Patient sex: F
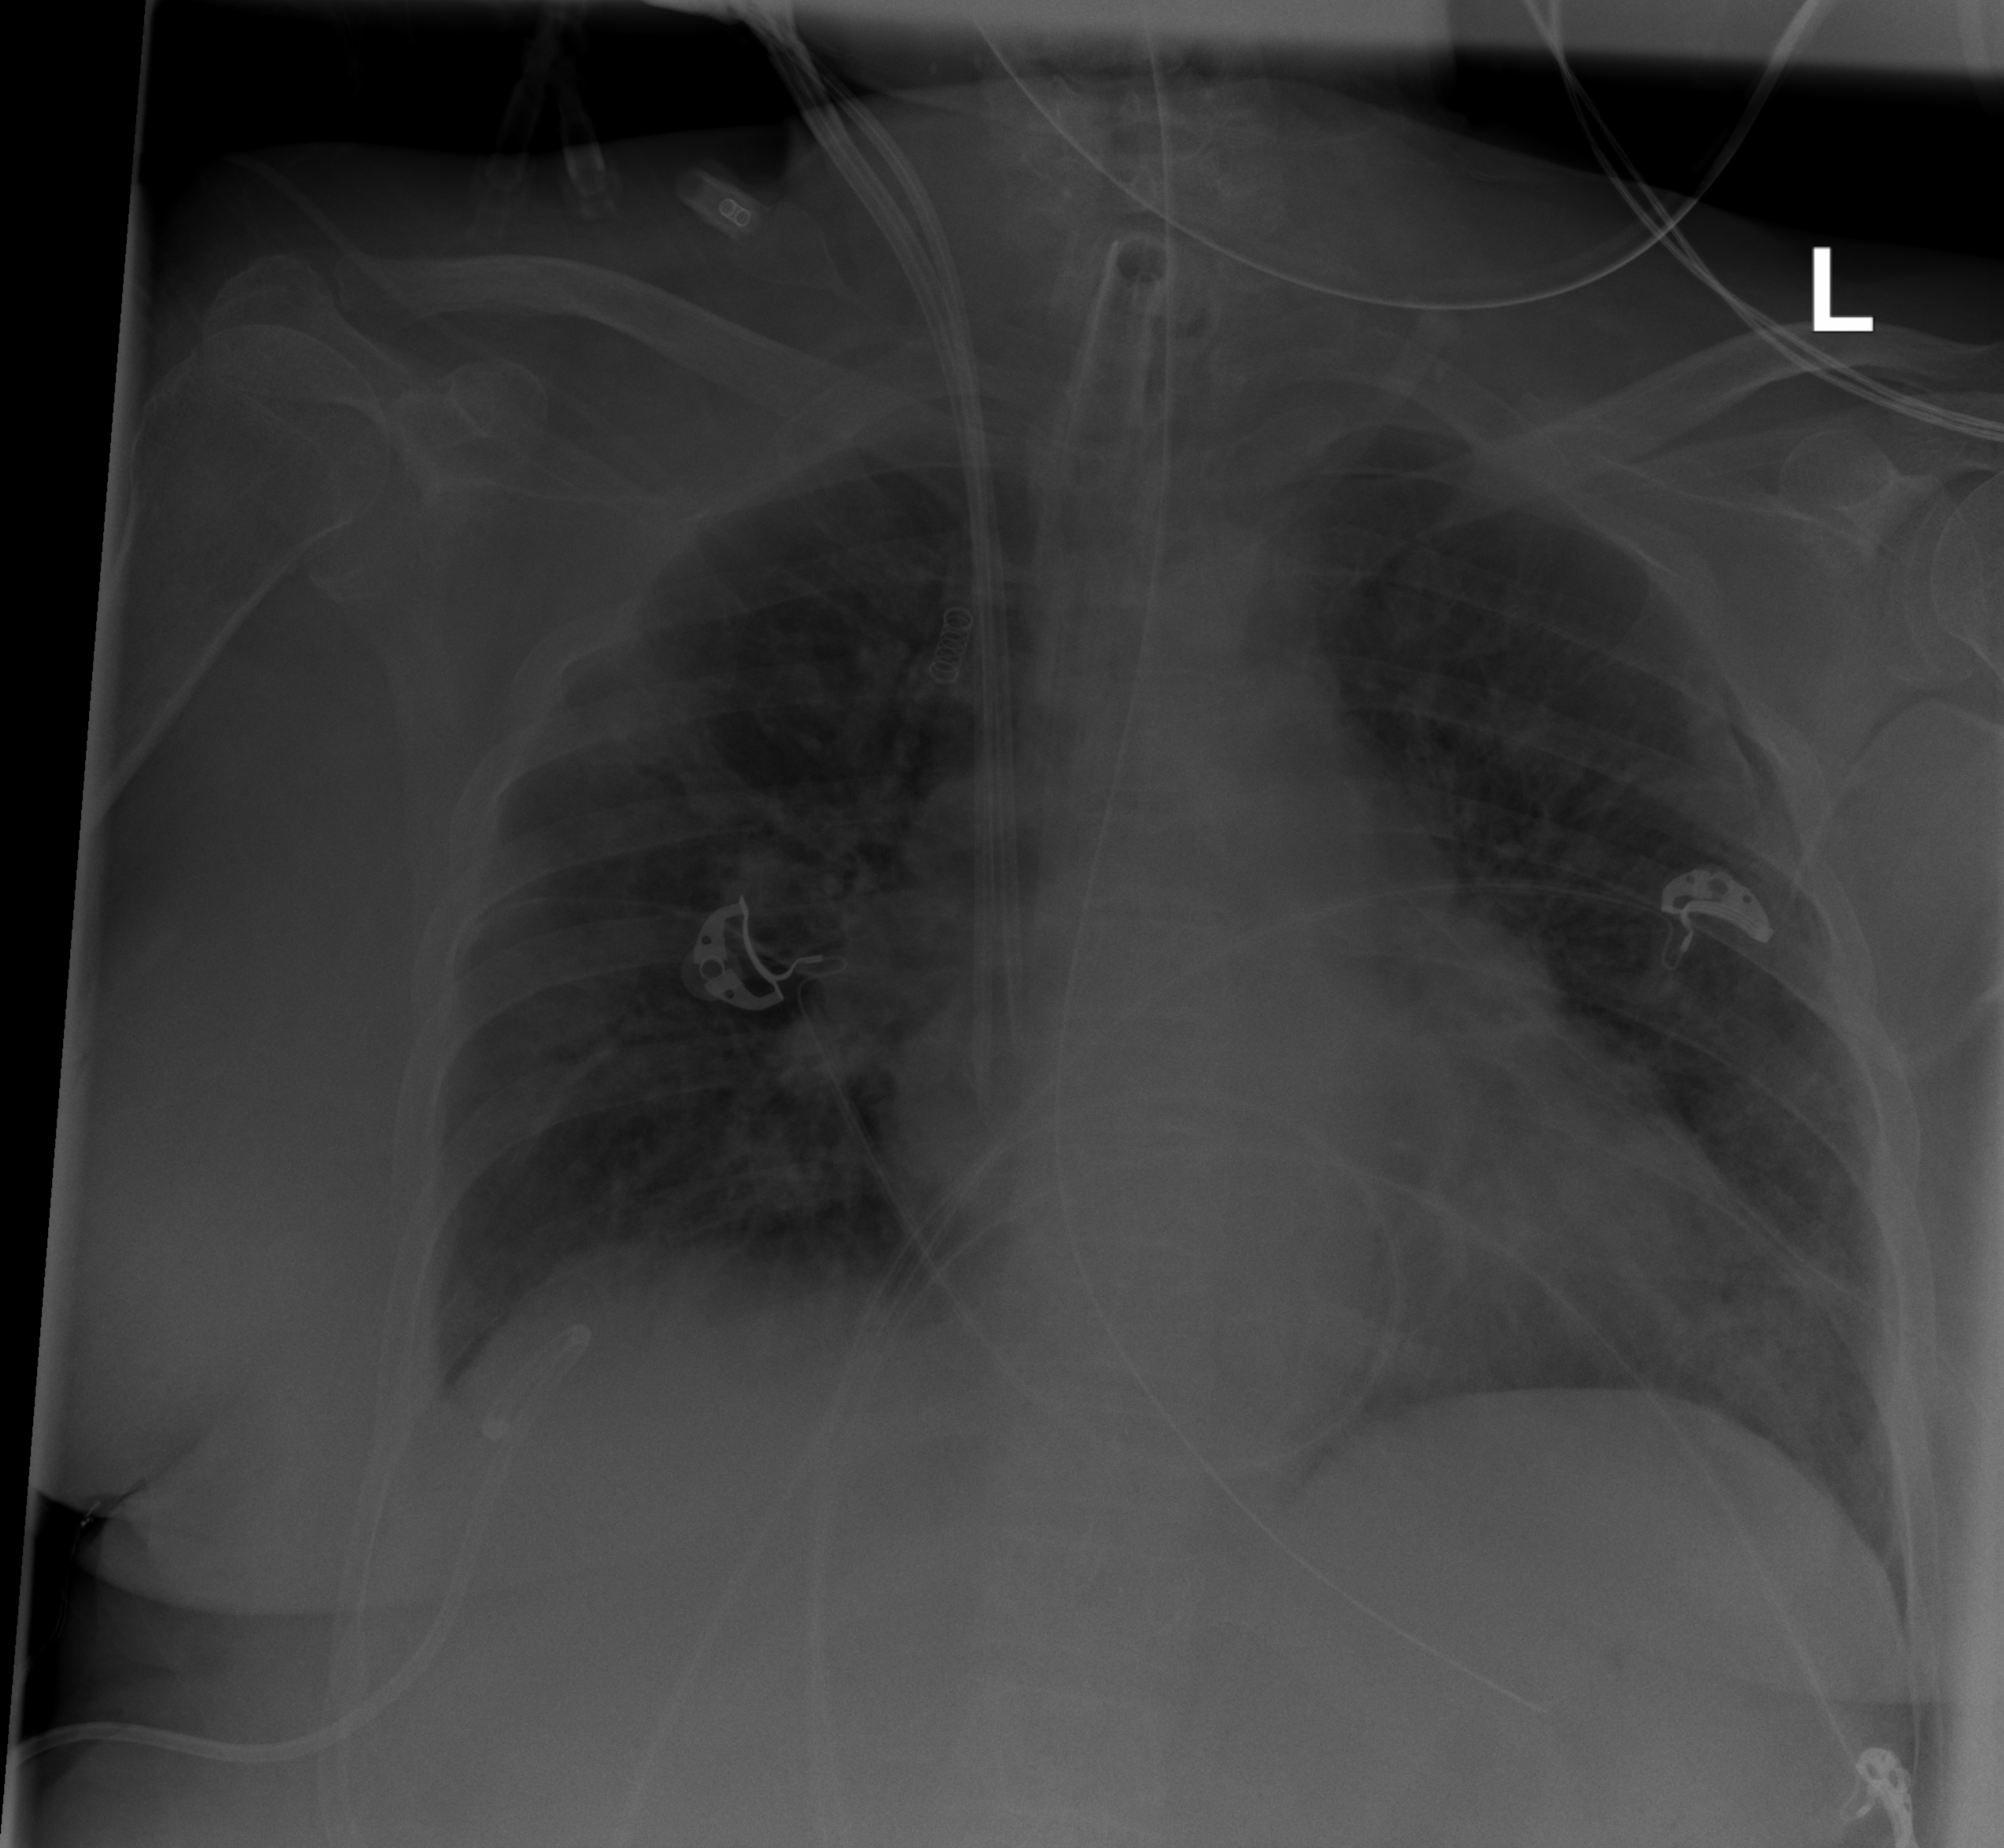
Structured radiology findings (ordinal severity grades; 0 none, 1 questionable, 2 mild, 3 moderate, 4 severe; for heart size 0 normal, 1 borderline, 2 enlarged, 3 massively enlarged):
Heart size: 2
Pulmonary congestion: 2
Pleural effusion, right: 2
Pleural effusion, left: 0
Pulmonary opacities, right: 2
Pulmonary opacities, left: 2
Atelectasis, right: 2
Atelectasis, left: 2